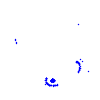
Particle: electron